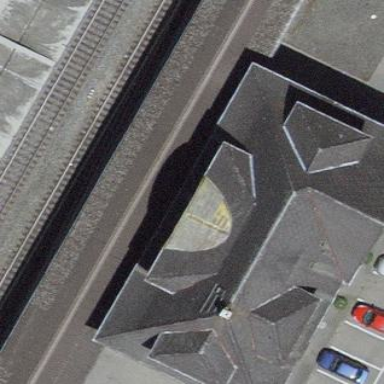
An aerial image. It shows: Train station building.